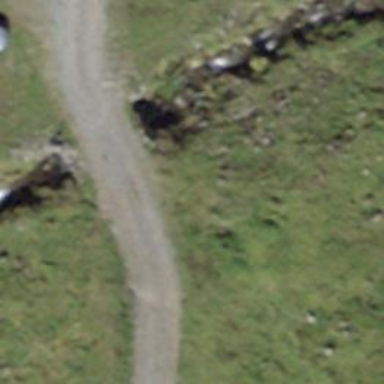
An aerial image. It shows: Gravel track on bridge with grade 2 track type.